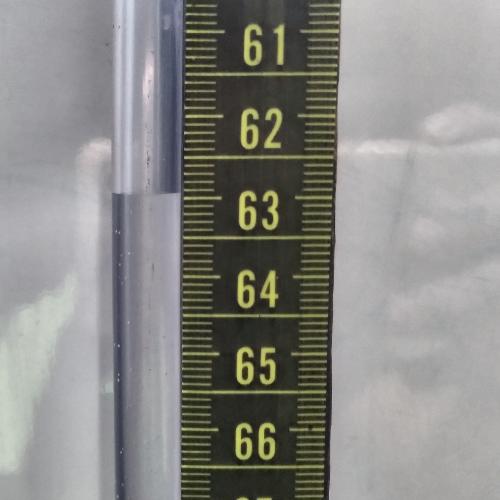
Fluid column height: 62.9 cm